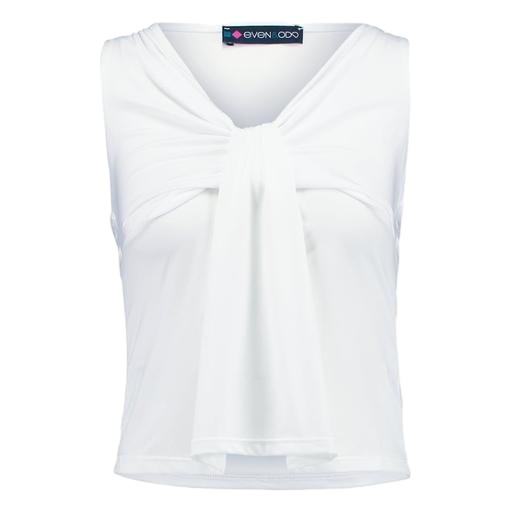
white tie-front tank, white tie-front top, white indra tie-front top, white background